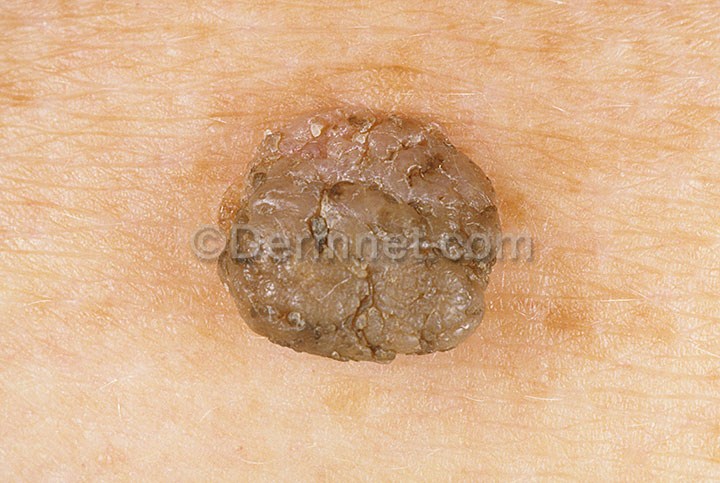
Disease: Seborrheic Keratoses and other Benign Tumors